Aerial crown-view tile of a tropical tree (Barro Colorado Island, Panama), acquired 20240813:
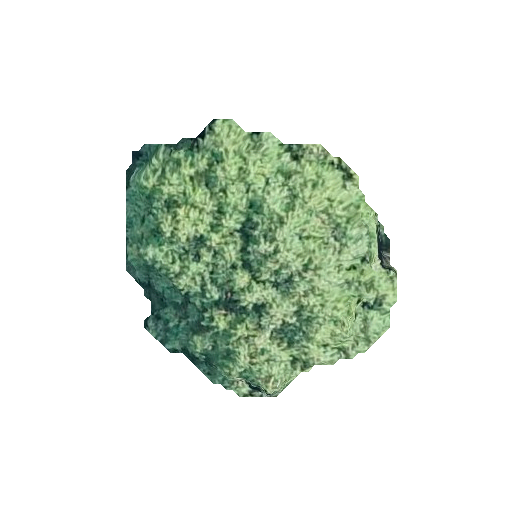
Species: Guarea guidonia
GBIF accepted scientific name: Guarea guidonia
Crown area: 83.549 m²